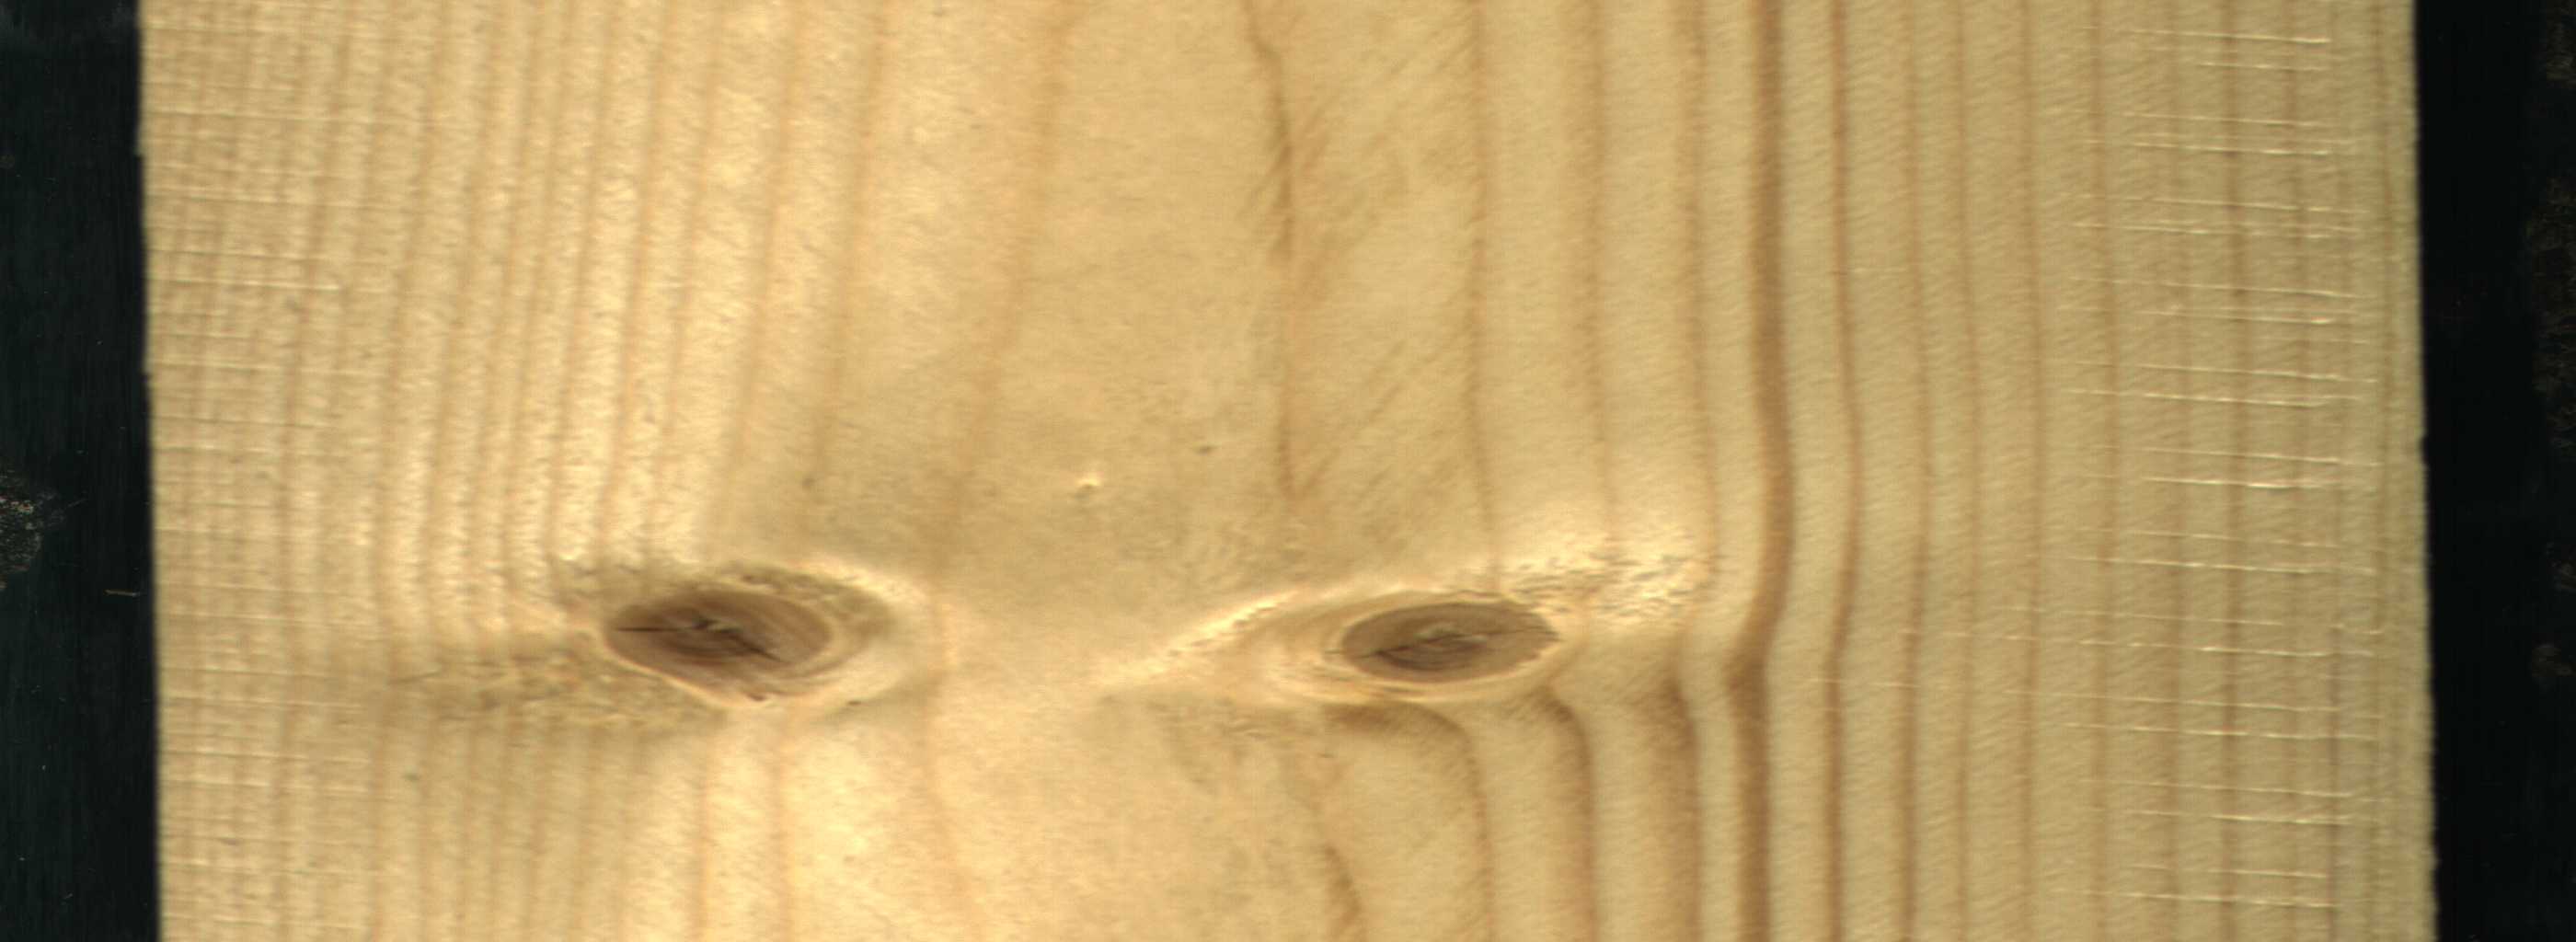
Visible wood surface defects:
Live_Knot
Live_Knot